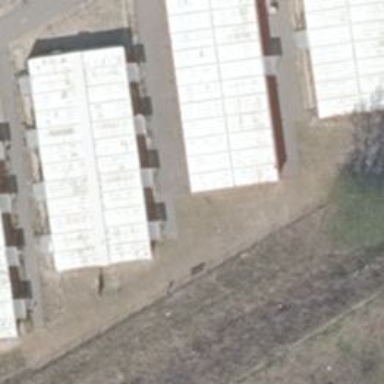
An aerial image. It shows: Container building.